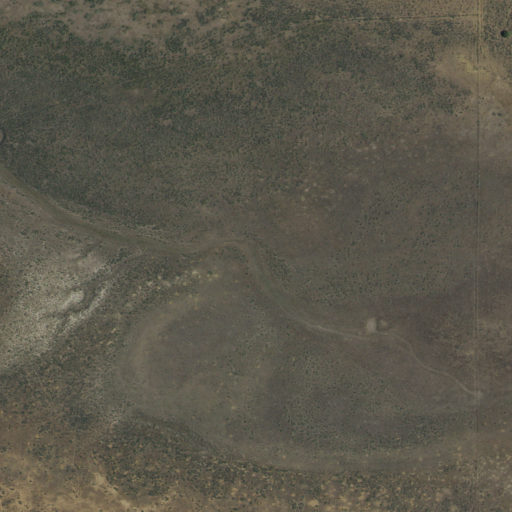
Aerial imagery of valley in New Mexico named Boiler Canyon containing shrub, grassland, woody wetlands, herbaceous wetlands, evergreen forest, open water, and barren land